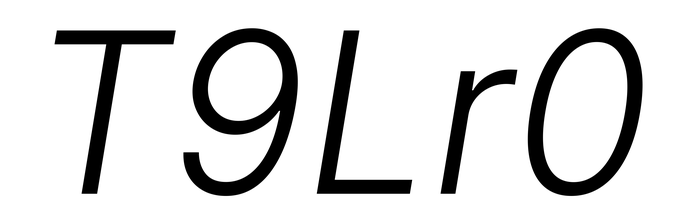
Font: Inter-Italic_Light_Italic